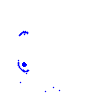
Particle: electron